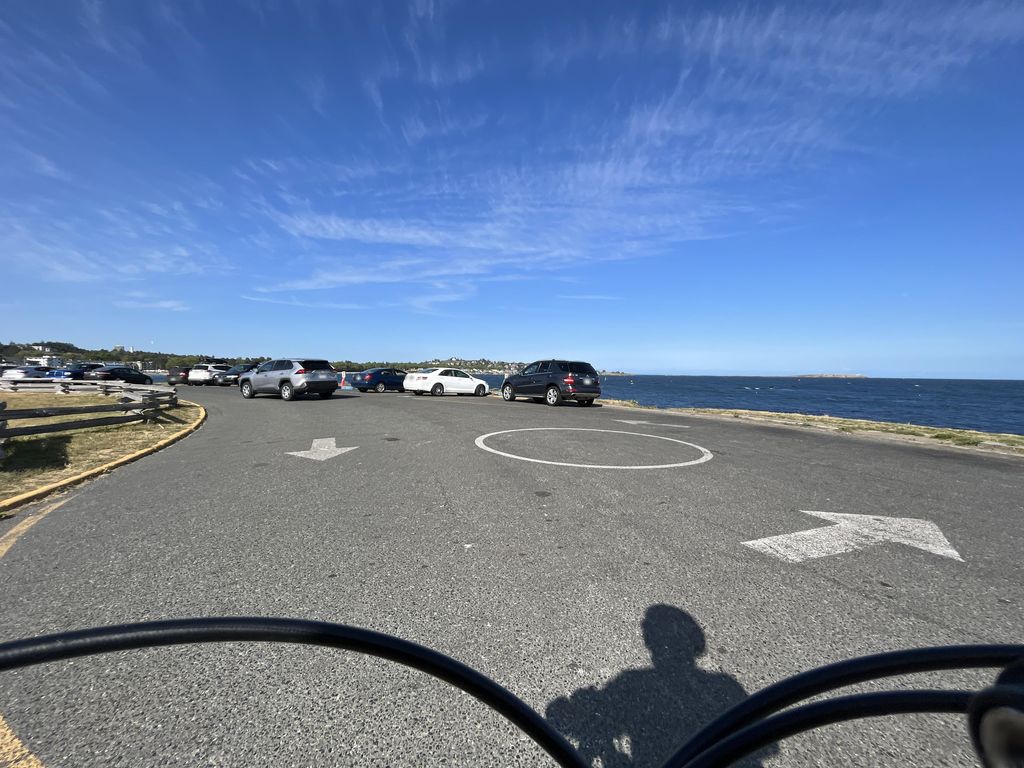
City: victoria